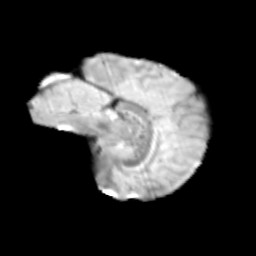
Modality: T2w
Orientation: sagittal
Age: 13
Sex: female
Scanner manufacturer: siemens
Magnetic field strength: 3 T
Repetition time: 3.8 s
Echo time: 0.07 s